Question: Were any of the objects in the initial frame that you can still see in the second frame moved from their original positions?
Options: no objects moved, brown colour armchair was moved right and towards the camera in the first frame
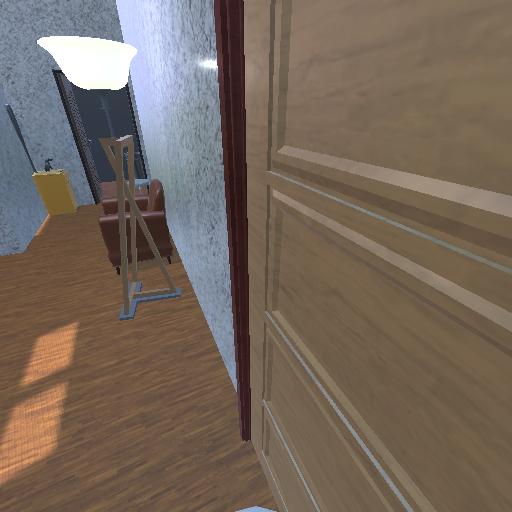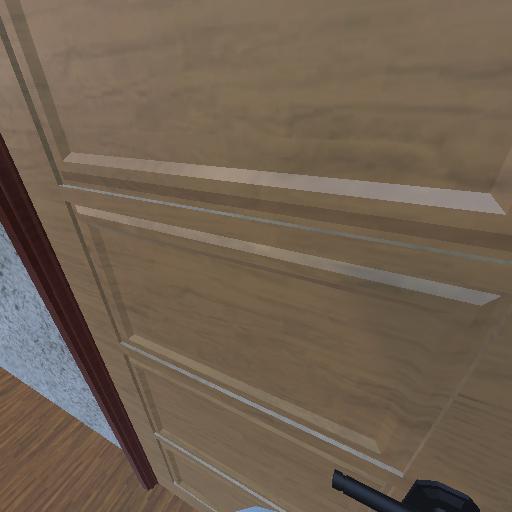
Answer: no objects moved